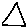
Label: triangle